Aerial crown-view tile of a tropical tree (Barro Colorado Island, Panama), acquired 20240918:
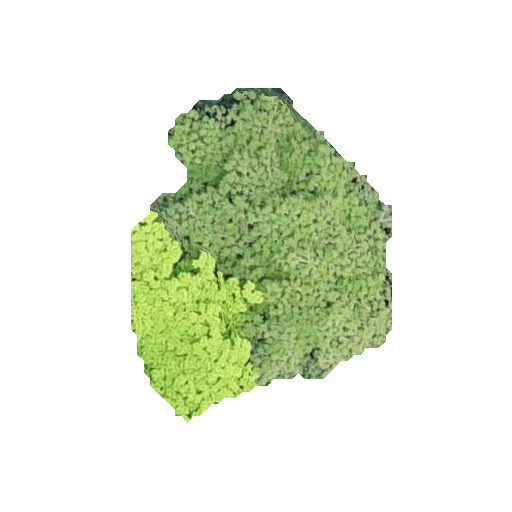
Species: Tachigali panamensis
GBIF accepted scientific name: Tachigali panamensis
Crown area: 96.918 m²